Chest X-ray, PA view. Patient: 54 years old, sex F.
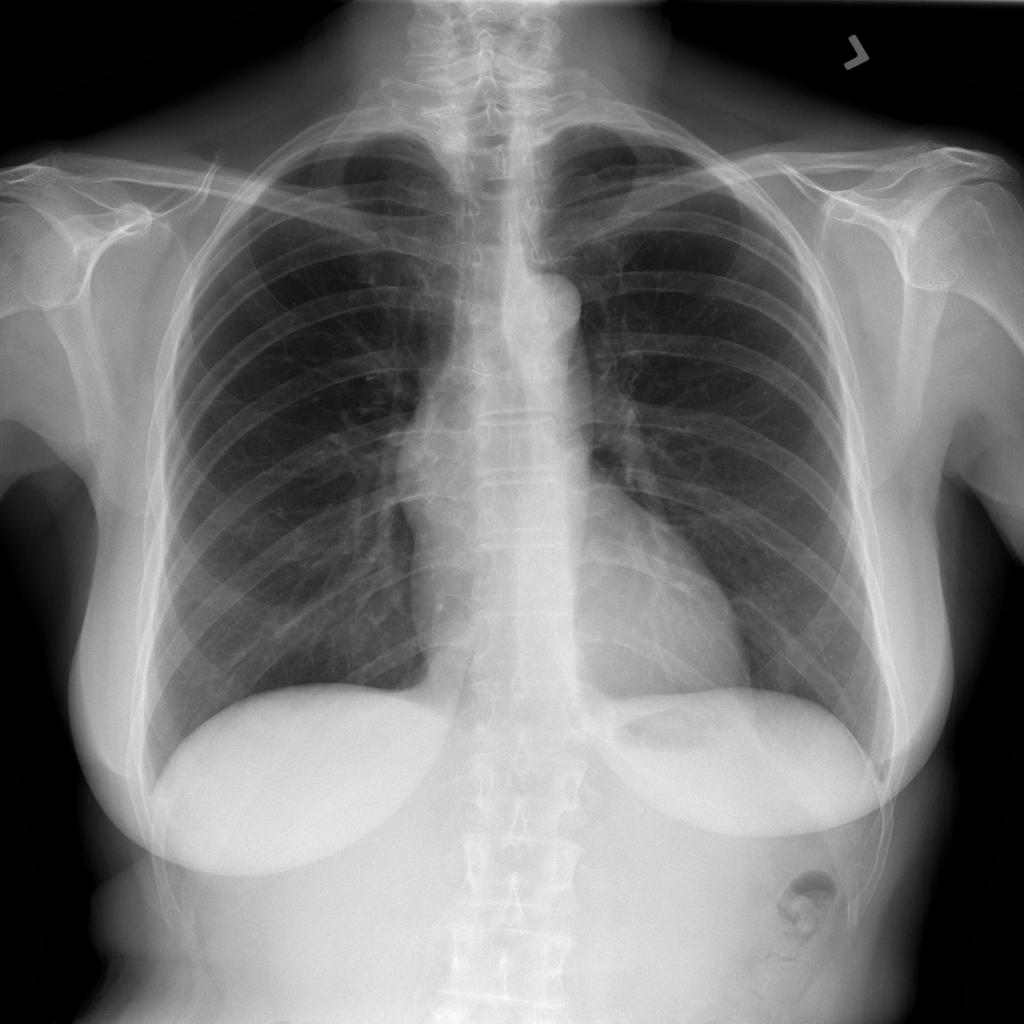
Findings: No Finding